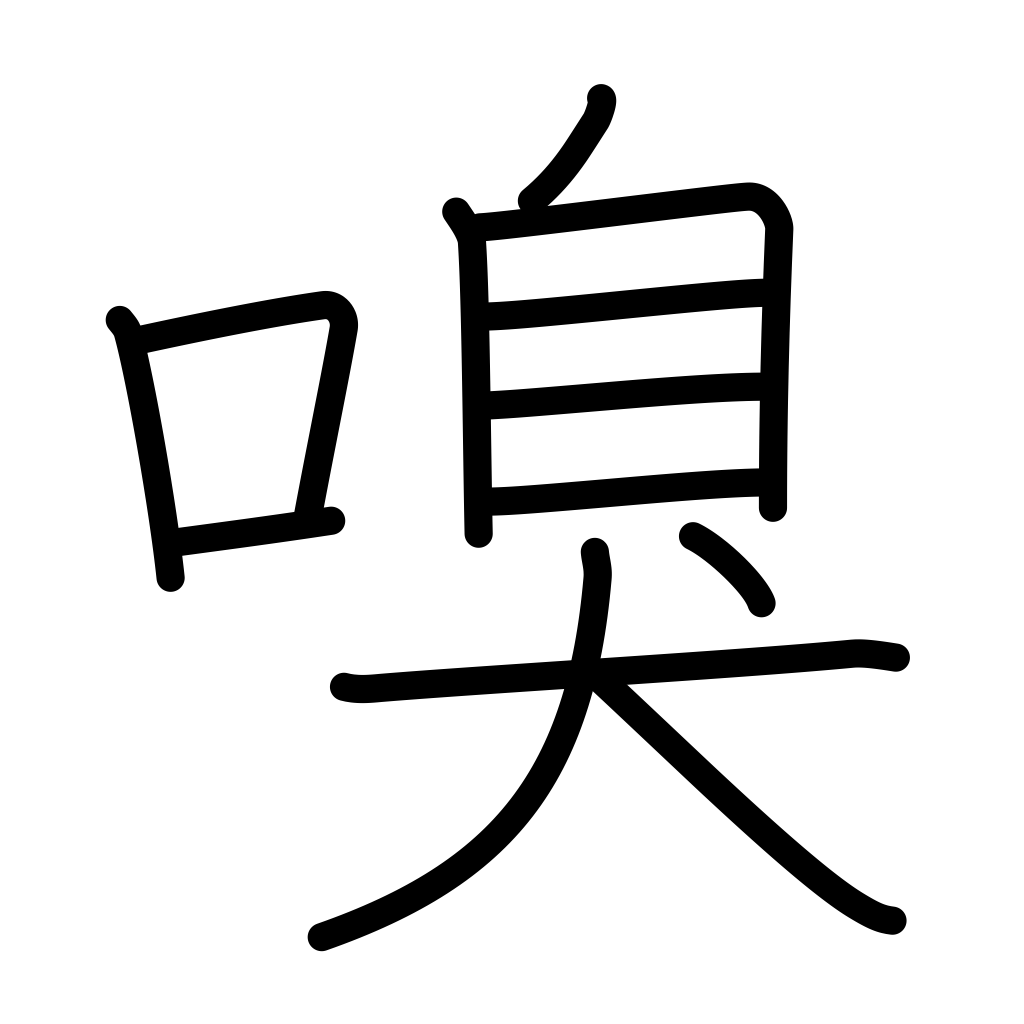
Meaning: smell, sniff, scent